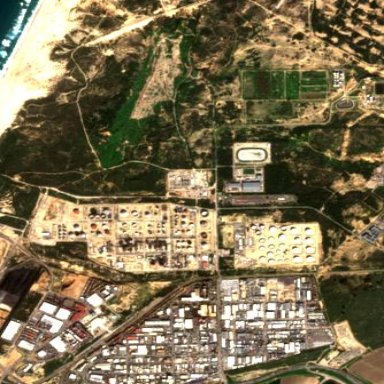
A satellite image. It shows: Industrial area with refinery.